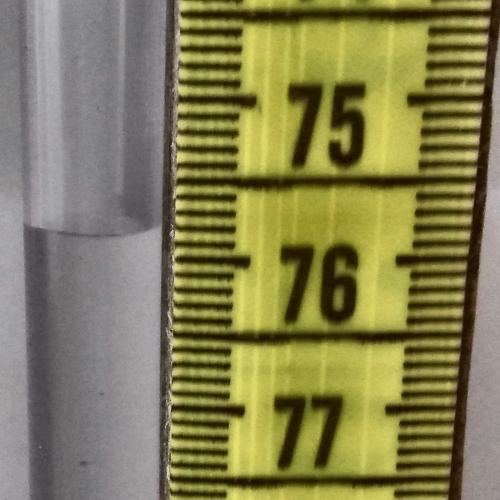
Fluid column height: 75.8 cm